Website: home-depot
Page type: billing-address
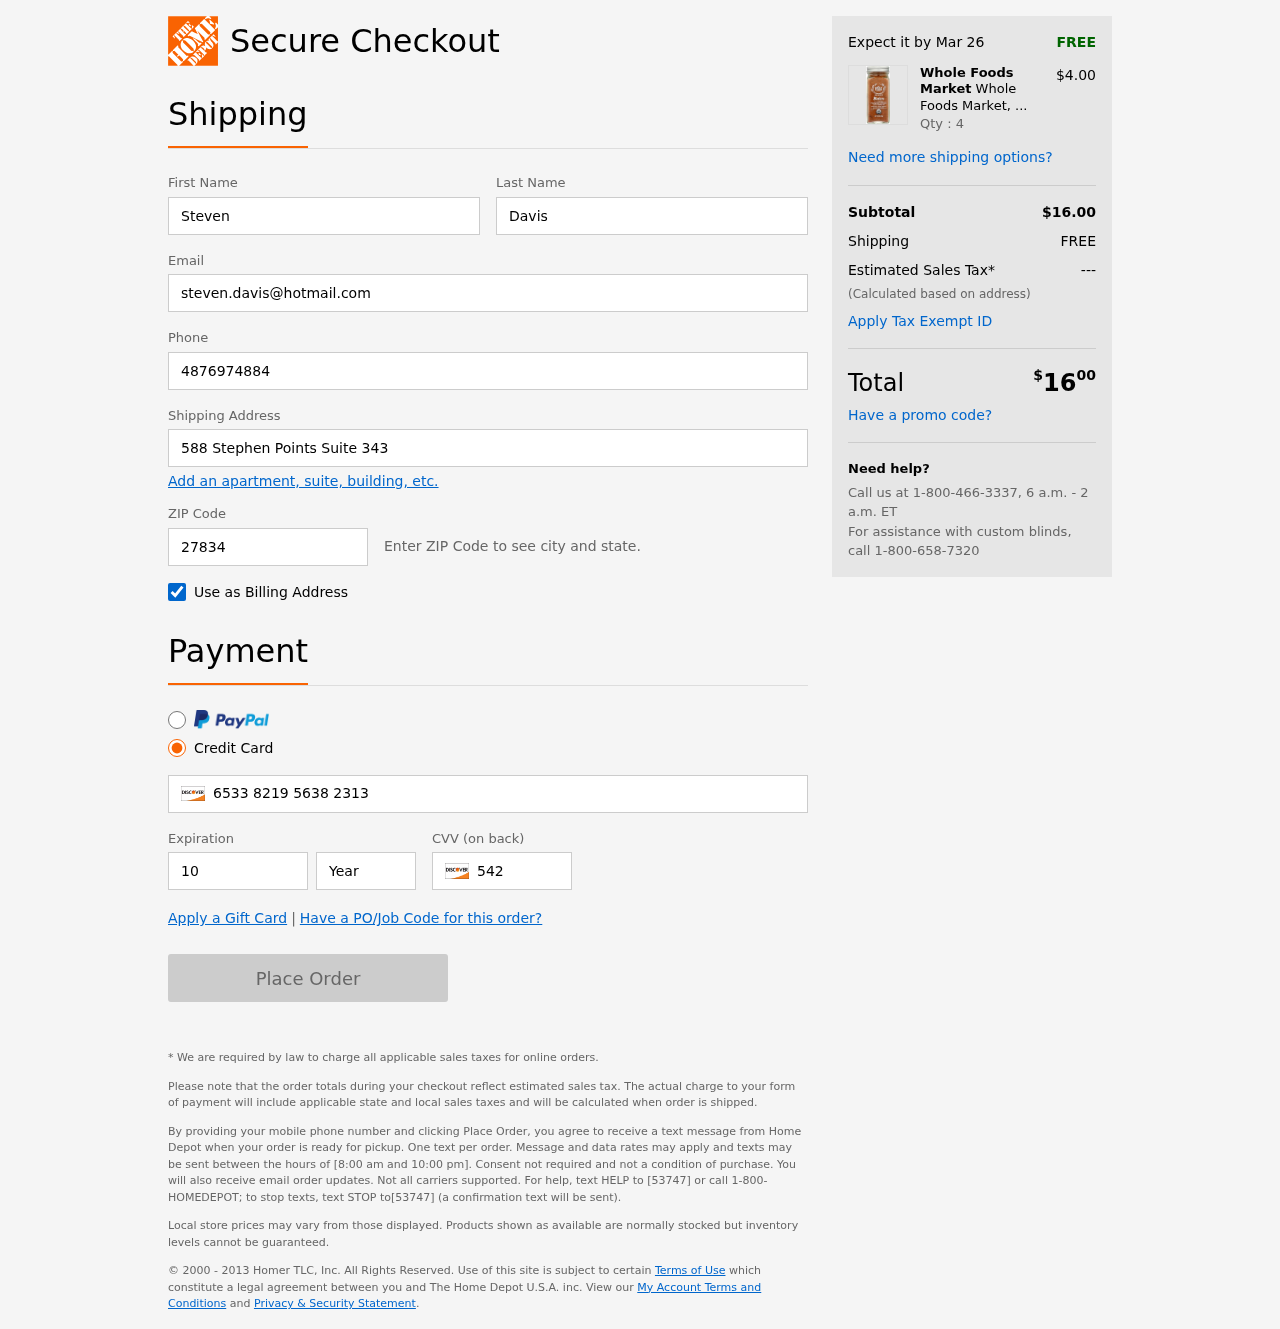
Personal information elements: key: PII_FIRSTNAME
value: Steven
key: PII_LASTNAME
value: Davis
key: PII_EMAIL
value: steven.davis@hotmail.com
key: PII_PHONE
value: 4876974884
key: PII_STREET
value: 588 Stephen Points Suite 343
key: PII_POSTCODE
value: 27834
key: PII_CARD_NUMBER
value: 6533 8219 5638 2313
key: PII_CARD_EXPIRY_MONTH
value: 10
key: PII_CARD_CVV
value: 542
Product elements: key: PRODUCT1_BRAND
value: Whole Foods Market
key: PRODUCT1_NAME
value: Whole Foods Market, Organic Berbere Seasoning, 2.19 oz
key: PRODUCT1_PRICE
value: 4
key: PRODUCT1_QUANTITY
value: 4
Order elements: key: ORDER_DELIVERY_DATE
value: Mar 26
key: ORDER_SUBTOTAL
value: $16.00
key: ORDER_SHIPPING_COST
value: FREE
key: ORDER_TAX
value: ---
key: ORDER_TOTAL2
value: $1600